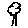
Label: tree